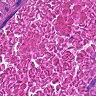
Metastatic tissue present: no